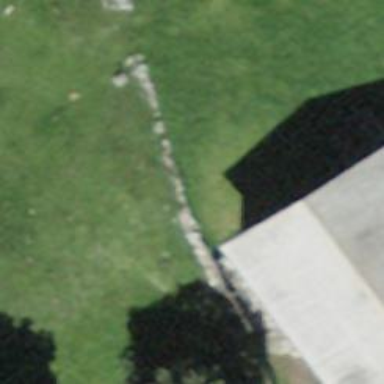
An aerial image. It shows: Dry stone wall barrier.